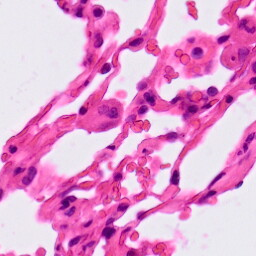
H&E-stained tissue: Lung